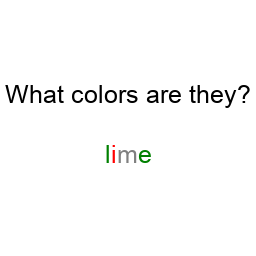
Color: green, red, gray, green
Color name shown: lime
Background color: white
Question text color: black